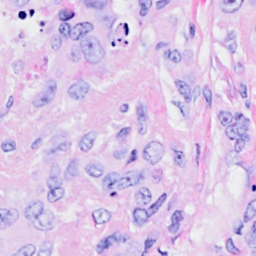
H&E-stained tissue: Breast